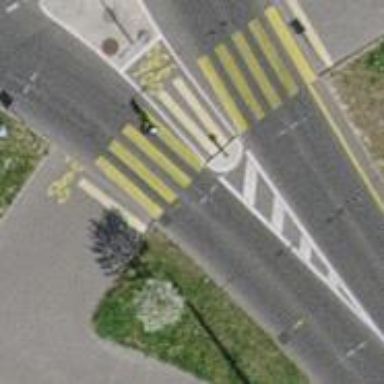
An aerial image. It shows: Zebra crossing on the road.